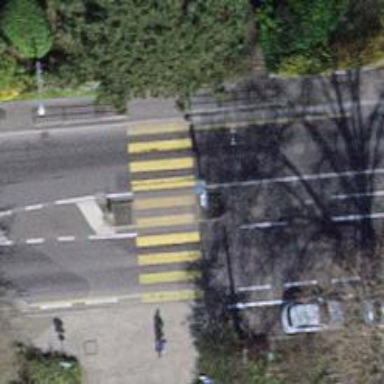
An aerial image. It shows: Uncontrolled crossing with central island on the road.